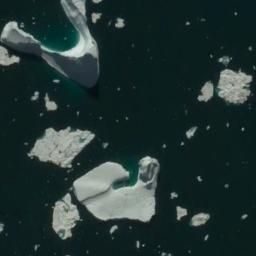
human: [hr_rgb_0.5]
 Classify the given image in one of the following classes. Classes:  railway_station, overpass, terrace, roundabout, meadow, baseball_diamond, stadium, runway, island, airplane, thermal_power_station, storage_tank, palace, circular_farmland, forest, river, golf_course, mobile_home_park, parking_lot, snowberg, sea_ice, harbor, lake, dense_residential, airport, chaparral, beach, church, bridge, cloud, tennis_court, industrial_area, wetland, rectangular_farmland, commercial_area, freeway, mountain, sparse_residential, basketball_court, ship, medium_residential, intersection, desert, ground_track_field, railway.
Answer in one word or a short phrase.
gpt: sea_ice